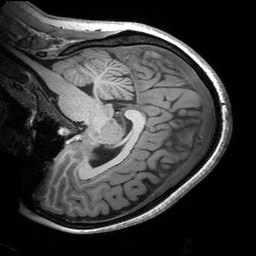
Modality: T1w
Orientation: sagittal
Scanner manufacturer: siemens
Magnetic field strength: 3 T
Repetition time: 2.53 s
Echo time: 0.00299 s